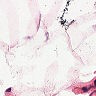
Metastatic tissue present: no